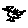
Label: bird